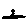
Label: flower